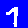
Digit: 7